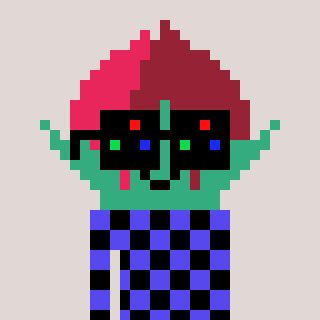
a pixel art character with square black sunglasses, a rosebud-shaped head and a computerblue-colored body on a warm background